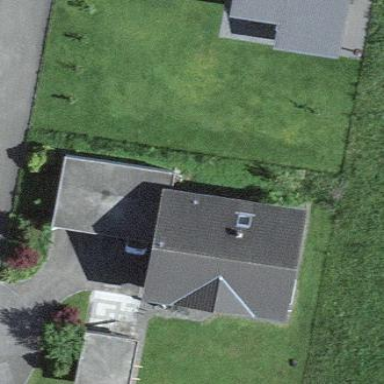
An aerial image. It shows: Simple house.